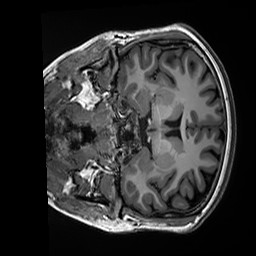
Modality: T1w
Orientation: coronal
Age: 28
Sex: female
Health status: healthy
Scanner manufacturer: siemens
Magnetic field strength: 3 T
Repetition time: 2.5 s
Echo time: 0.00299 s